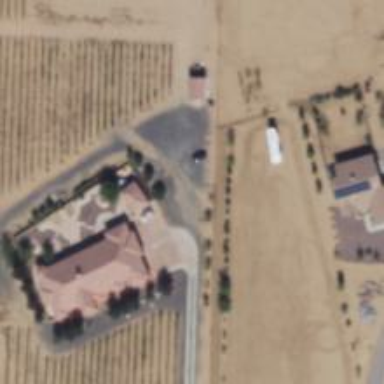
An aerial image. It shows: Driveway leading to service road.